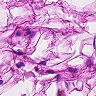
Metastatic tissue present: no